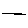
Label: line